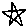
Label: star